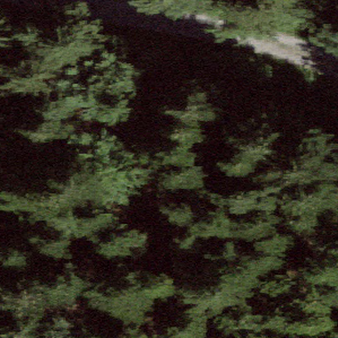
Label: other